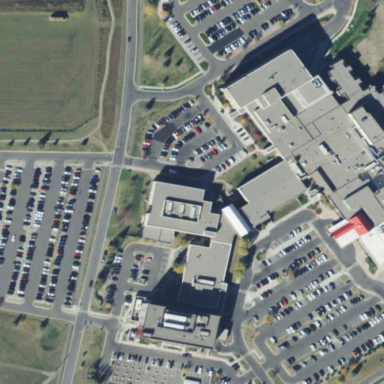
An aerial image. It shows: Healthcare facility identified as hospital.